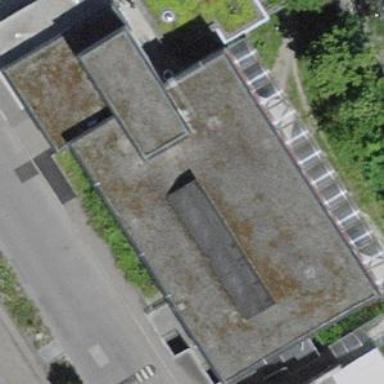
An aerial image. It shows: Industrial building.